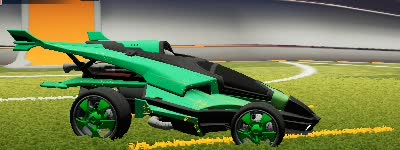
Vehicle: aftershock